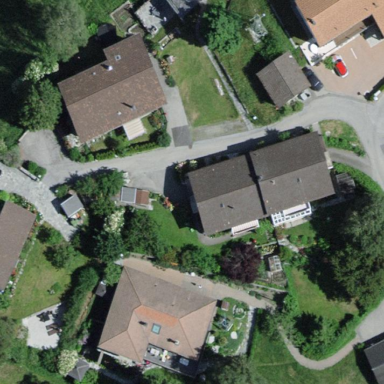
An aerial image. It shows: Building with gabled roof.